Field crop: tomato
Growth stage: 2
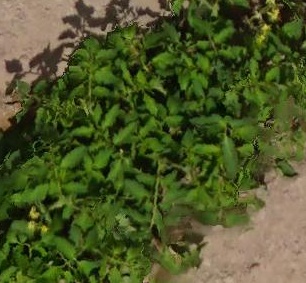
Species: tomato